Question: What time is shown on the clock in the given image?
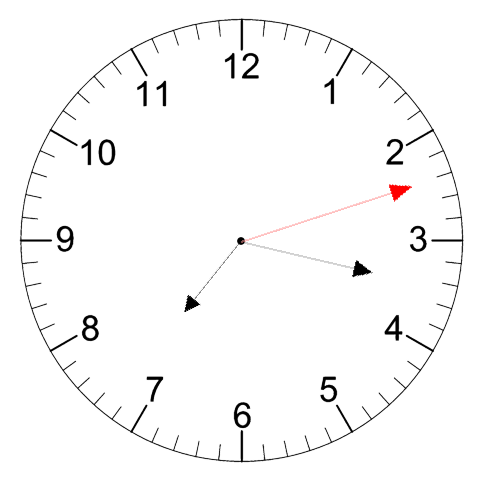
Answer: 07:17:12